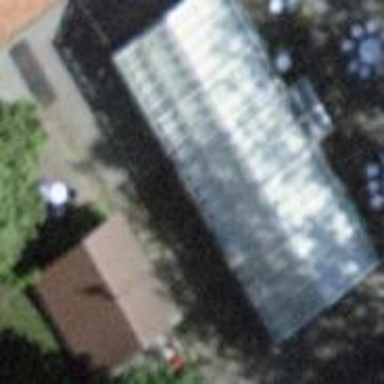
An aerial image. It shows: Greenhouse.